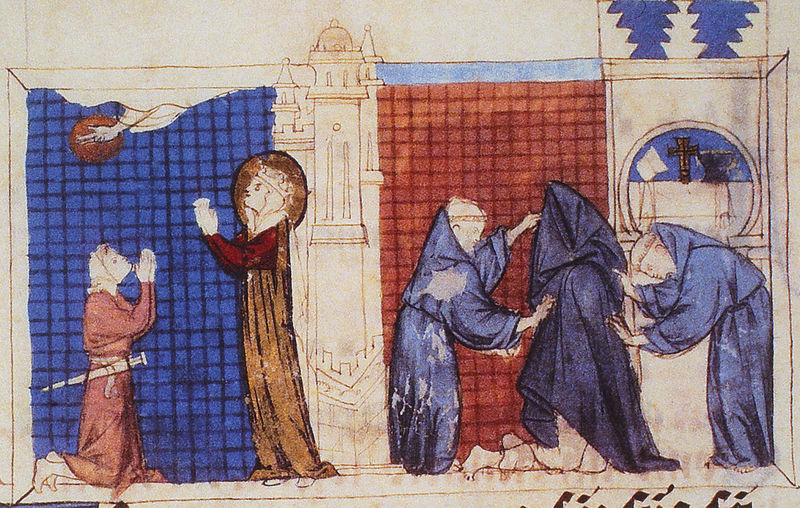
Titel: Elisabeth-Handschrift vom Hof König Alfons´ X. von Kastilien
Institution: Paris, Bibliothèque Nationale
Schlagwörter: blau, hand, weiß, menschen, gebäude, rot, schloss, muster, arm, stehen, kirche, gold, kelch, mantel, krone, turm, schrift, könig, burg, kloster, kreuz, schwert, knien, beten, altar, pergament, heiligenschein, segen, segnen, mönch, mönche, sünde, raster, tonsur, buchmalerei, vergebung, reue, buße